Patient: sex M, age 60
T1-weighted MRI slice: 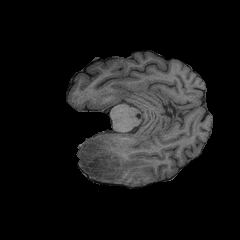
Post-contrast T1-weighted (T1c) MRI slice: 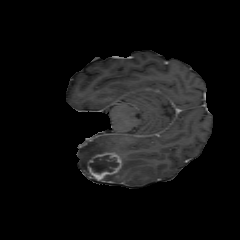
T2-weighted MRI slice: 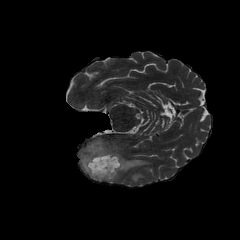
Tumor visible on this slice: yes
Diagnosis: Glioblastoma, IDH-wildtype
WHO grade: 4